Question: I am using Angular, express, nodeJS for web application development.
'''
'use strict';
//
Declare app level module which depends on filters, and services
angular.module('myApp', ['myApp.filters', 'myApp.services', 'myApp.directives', 'myApp.controllers']).
config(['$routeProvider', function($routeProvider) {
$routeProvider.when('/view1', {templateUrl: 'partials/partial1.html', controller: 'MyCtrl1'});
$routeProvider.when('/view2', {templateUrl: 'partials/partial2.html', controller: 'MyCtrl2'});
$routeProvider.otherwise({redirectTo: '/view1'});
}]).config(['$locationProvider', function($locationProvider) {
$locationProvider.html5Mode(true);
}]);;
angular.module('modelDemo', []).
config(function ($routeProvider) {
$routeProvider.
when('/', {
controller: 'AuthorListCtrl',
templateUrl: 'partials/list.html'
});
$routeProvider.
when('/view1', {
controller: 'MyCtrl1',
templateUrl: 'partials/partial1.html'
});
$routeProvider.otherwise({redirectTo: '/view1'})
});
var app = angular.module('app', ['myApp', 'modelDemo']);
'''
'''
// all environments
app.set('port', process.env.PORT || 2000);
app.set('views', __dirname + '/views');
app.set('view engine', 'jade');
app.use(express.favicon());
app.use(express.logger('dev'));
app.use(express.bodyParser());
app.use(express.methodOverride());
app.use(express.static(path.join(__dirname, 'public')));
app.use(app.router);
app.get('/', wine.index);
app.get('/partials/:name', wine.partials);
app.get('/wines', wine.findAll);
// / app.get('/view1', wine.index);
app.get('/wines/:id', wine.findById);
app.post('/wines', wine.addWine);
app.put('/wines/:id', wine.updateWine);
app.delete('/wines/:id', wine.deleteWine);
app.get('/view1', wine.partials);
//app.get('/view1/:name', wine.partials);
'''
2)
'''
exports.index = function(req, res){
console.log("request url---"+req.url);
res.render('partials/' + req.params.name);
};
exports.partials = function(req, res) {
console.log("request url---"+req.url);
console.log(req.params.name);
res.render('partials/' + req.params.name);
};
'''
Project folder Structure:

When I tried to access this application by using following url,
<URL>
i am getting following error,
> Error: Failed to lookup view "partials/undefined"
at Function.app.render (d:\era\startup\learnnod
estfull_angular2
ode_modules\express\libpplication.js:494:17)
at ServerResponse.res.render (d:\era\startup\learnnod
estfull_angular2
ode_modules\express\lib
esponse.js:756:7)
at exports.partials (d:\era\startup\learnnod
estfull_angular2
outes\wines.js:104:9)
at callbacks (d:\era\startup\learnnod
estfull_angular2
ode_modules\express\lib
outer\index.js:161:37)
at param (d:\era\startup\learnnod
estfull_angular2
ode_modules\express\lib
outer\index.js:135:11)
at pass (d:\era\startup\learnnod
estfull_angular2
ode_modules\express\lib
outer\index.js:142:5)
at Router._dispatch (d:\era\startup\learnnod
estfull_angular2
ode_modules\express\lib
outer\index.js:170:5)
at Object.router (d:\era\startup\learnnod
estfull_angular2
ode_modules\express\lib
outer\index.js:33:10)
at next (d:\era\startup\learnnod
estfull_angular2
ode_modules\express
ode_modules\connect\lib\proto.js:190:15)
at resume (d:\era\startup\learnnod
estfull_angular2
ode_modules\express
ode_modules\connect\lib\middleware\static.js:60:7)
Please let me know if you need more info on it
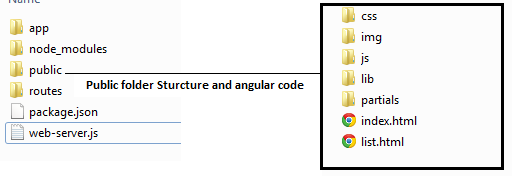
Answer: The problem is that you are trying to handle the routes in both your angular code and your express code. In order to get it to work as expected, you need to direct all non-partial/non-api routes to your index.html file.
Try doing something like this:
(your express route file)
'''
exports.index = function(req, res) {
res.sendfile(__dirname + "/public/index.html"); // updated to reflect dir structure
};
'''
(your express app file)
'''
...
// make this your last route and remove your '/view1' route
app.get('*', wine.index);
...
'''